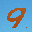
Label: 9